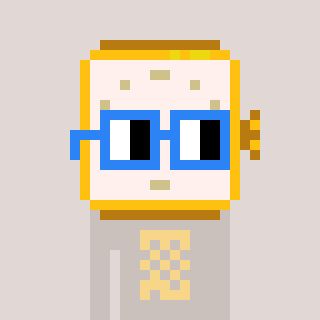
a pixel art character with square blue glasses, a watch-shaped head and a foggrey-colored body on a warm background